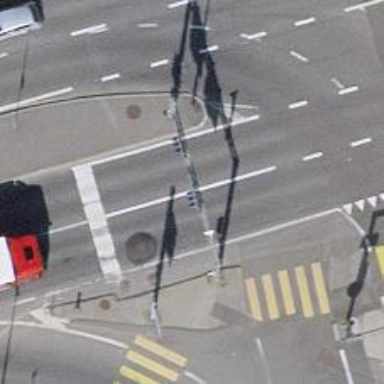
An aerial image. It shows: Asphalt road with primary classification. There is cycle track on the right side.